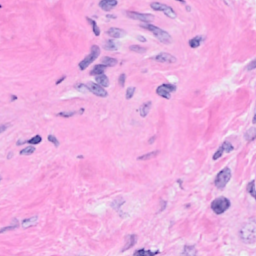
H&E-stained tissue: Breast